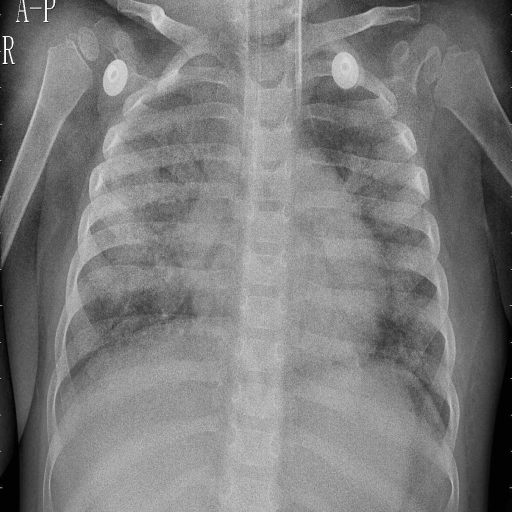
Finding: PNEUMONIA